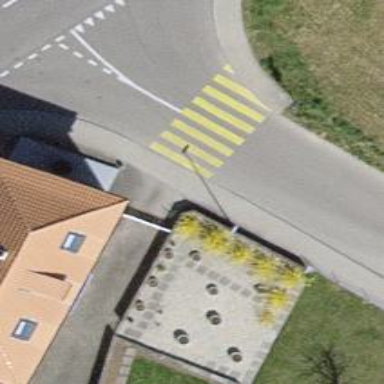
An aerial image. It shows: Marked zebra crossing on the road.